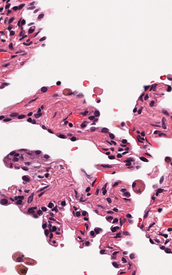
Tumor epithelial tissue: no
Tumor-associated stroma tissue: no
Normal tissue: yes